Question: How do I use 'openpyxl' to access named ranges with a particular scope? I have an Excel workbook with several sheets, that have named ranges with the same name.

If I try to use the 'get_named_range' function on the worksheet it doesn't necessarily return the correct range, and raises an exception. e.g.
'''
>>> from openpyxl import load_workbook
>>> wb = load_workbook(filename='database.xlsx')
>>> wb['Residential Damages'].get_named_range('MCM')
Traceback (most recent call last):
File "<stdin>", line 1, in <module>
File "c:\Python27\lib\site-packages\openpyxl\worksheet\worksheet.py", line 480, in get_named_range
raise NamedRangeException(msg)
openpyxl.exceptions.NamedRangeException: Range $B$3:$B$17 is not defined on worksheet Residential Damages
'''
(What has happened in the error above, is that the range returned is for the "Non-Residential Damages" spreadsheet)
<URL>
I've written a function that can return the correct range, but it's inefficient as it involves iterating through all of the ranges in the workbook. Is there a better way to do this?
'''
def get_named_range(workbook, sheet_name, range_name):
sheet_names = wb.get_sheet_names()
named_ranges = wb.get_named_ranges()
for named_range in named_ranges:
scope_name = sheet_names[int(named_range.scope)]
if scope_name == sheet_name:
if range_name == named_range.name:
return named_range
raise KeyError('Named range not found')
'''
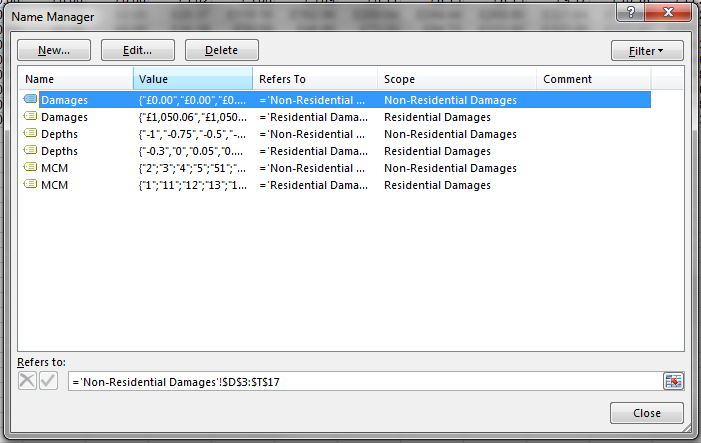
Answer: I know that this is very late, but hopefully this answer can help others that are facing the same problem.
If you are looking to get the range based on a defined name which has limited scope (i.e. not global scope.) So in this example you are looking for the "MCM" range with scope "Residential Damages")
You can make use of the 'get(name, scope)' method <URL>
So in your problem you could do the following:
'''
import openpyxl
wb = load_workbook(filename='database.xlsx')
#You would have to find the sheet ID,
sheetID = wb.sheetnames.index("Residential Damages")
#Finally the range
rng = wb.defined_names.get('MCM', sheetid)
'''
Hope this helps!